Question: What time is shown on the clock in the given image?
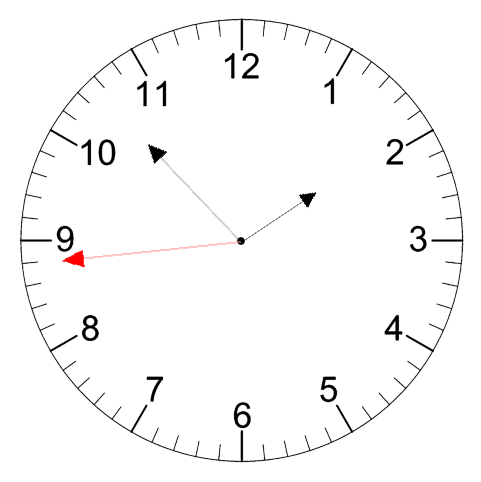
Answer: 01:52:44